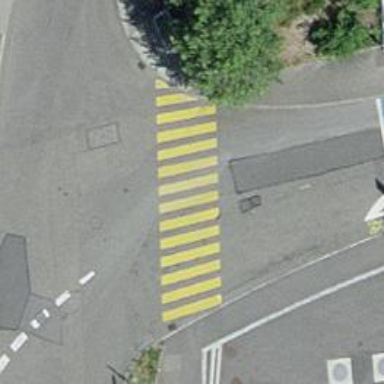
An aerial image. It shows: Uncontrolled zebra crossing.